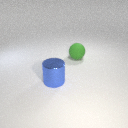
large green rubber sphere behind large blue metal cylinder